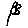
Label: flower